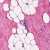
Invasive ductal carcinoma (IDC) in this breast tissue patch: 0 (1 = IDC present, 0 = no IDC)